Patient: sex F, age 63
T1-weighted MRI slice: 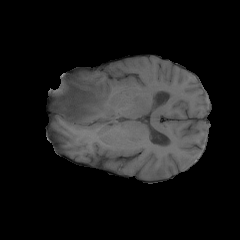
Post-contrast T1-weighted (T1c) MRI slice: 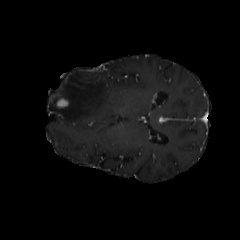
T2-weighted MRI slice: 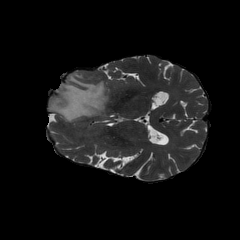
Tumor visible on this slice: yes
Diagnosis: Glioblastoma, IDH-wildtype
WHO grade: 4